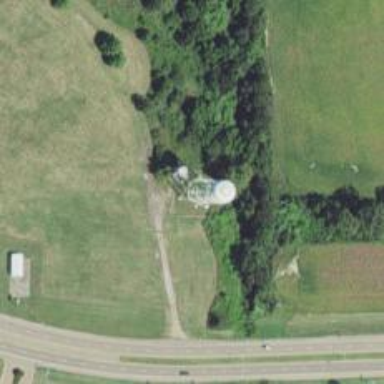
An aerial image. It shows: Water tower that is man-made.